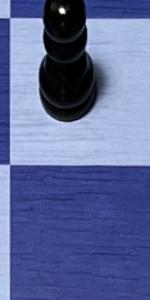
Label: Empty